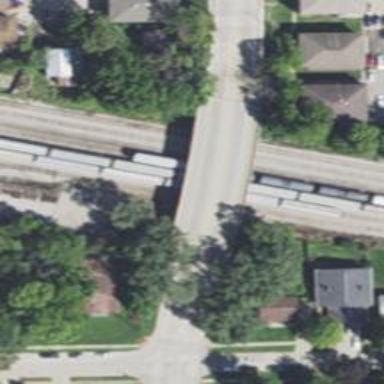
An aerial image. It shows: Railway siding for service.